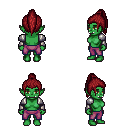
a pixel art fantasy rpg character, female body template, orc, green skin, steel arm armor, magenta pants, brunette long topknot hairstyle, four views (front, back, left, right), 2x2 character sprite sheet, small pixel art, hard edges, no anti-aliasing